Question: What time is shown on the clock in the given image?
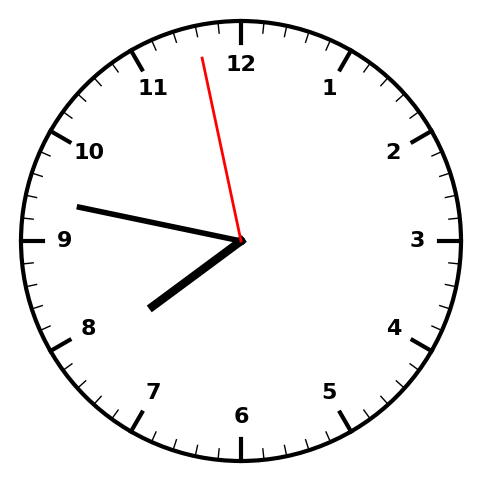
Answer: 07:46:58